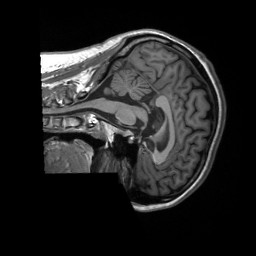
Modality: T1w
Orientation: sagittal
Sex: male
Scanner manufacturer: siemens
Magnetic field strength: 3 T
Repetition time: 2.3 s
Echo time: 0.00226 s